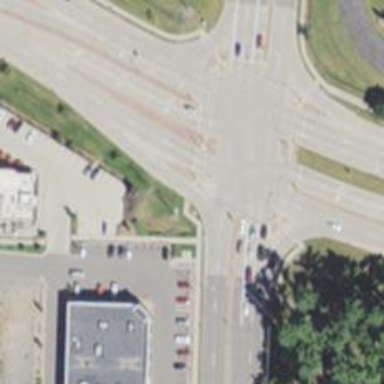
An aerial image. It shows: Asphalt road with secondary link designation.